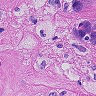
Metastatic tissue present: yes